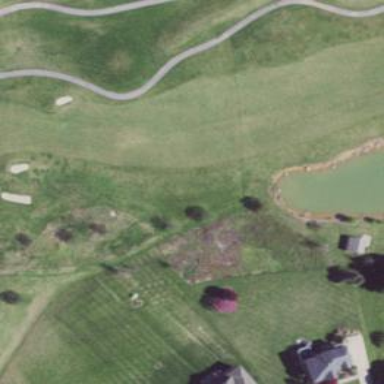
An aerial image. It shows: Golf fairway in the image.